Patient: sex F, age 59
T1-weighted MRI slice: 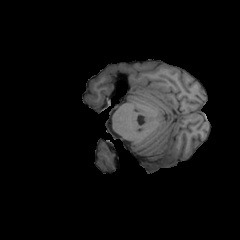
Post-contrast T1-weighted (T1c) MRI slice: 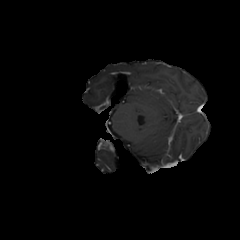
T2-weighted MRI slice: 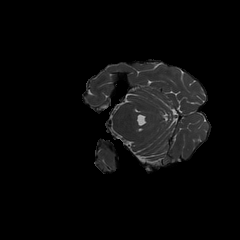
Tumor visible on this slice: no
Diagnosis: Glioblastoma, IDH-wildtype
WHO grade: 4